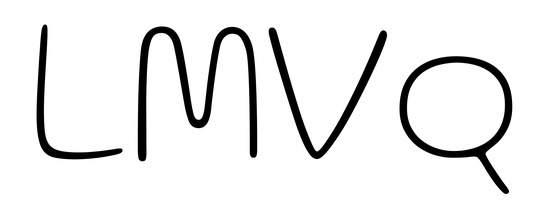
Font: Gluten_Thin